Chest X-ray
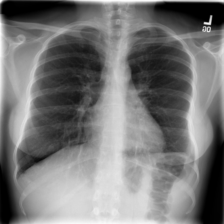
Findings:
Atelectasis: negative
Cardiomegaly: negative
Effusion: negative
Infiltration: negative
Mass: negative
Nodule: negative
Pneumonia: negative
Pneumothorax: negative
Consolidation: negative
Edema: negative
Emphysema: negative
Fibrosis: negative
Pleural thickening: negative
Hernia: negative